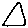
Label: triangle